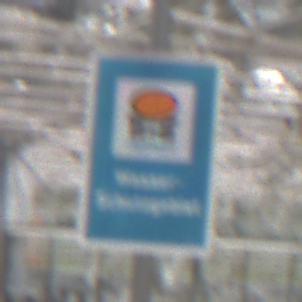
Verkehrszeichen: Wasserschutzgebiet
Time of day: Midday
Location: Roofed (Special)
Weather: Overcast
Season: NotSpecified
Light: Natural